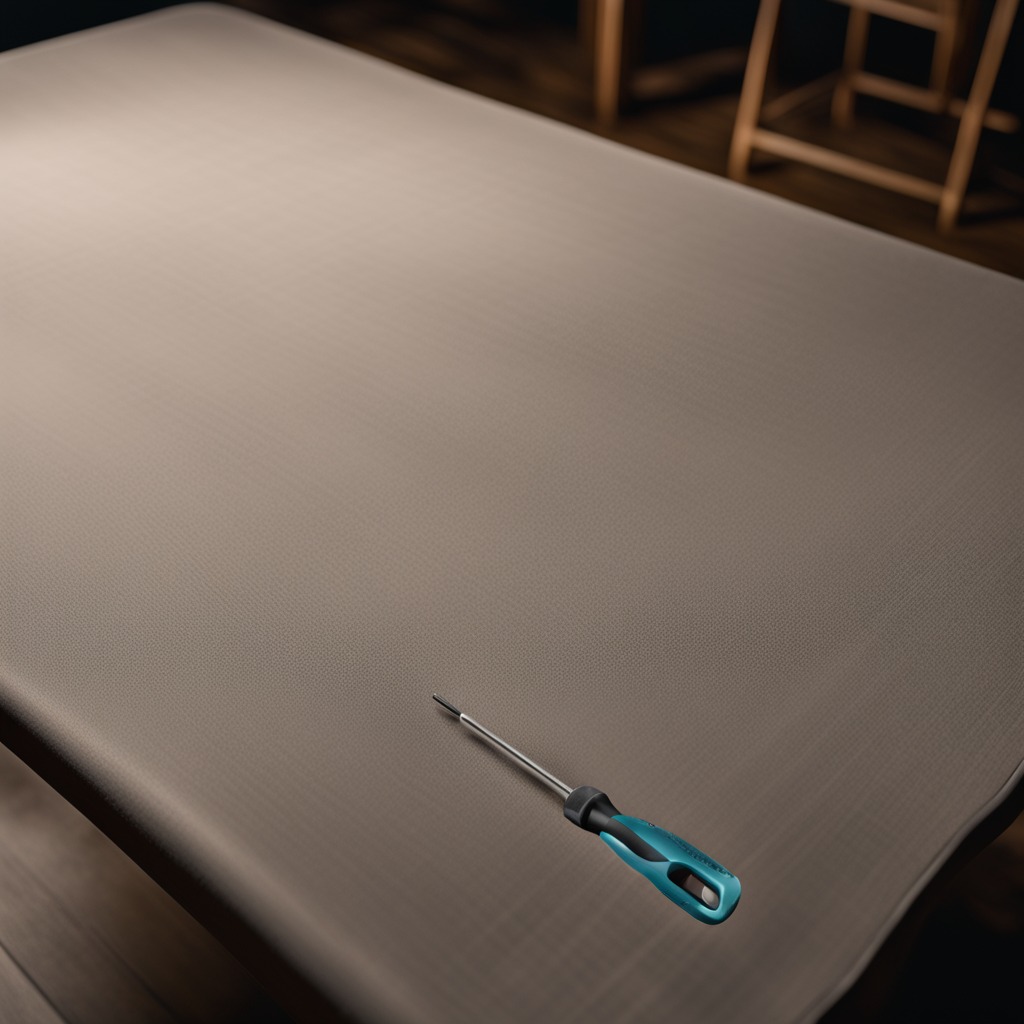
A screwdriver is lying on the wooden table.